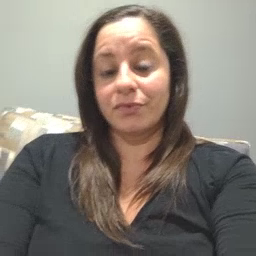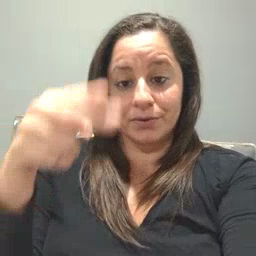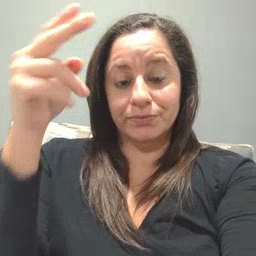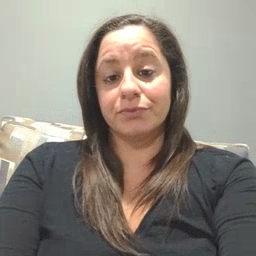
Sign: high